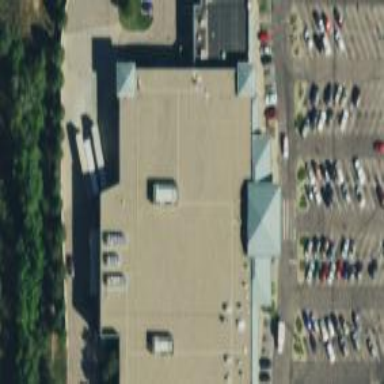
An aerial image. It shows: Commercial building housing supermarket.